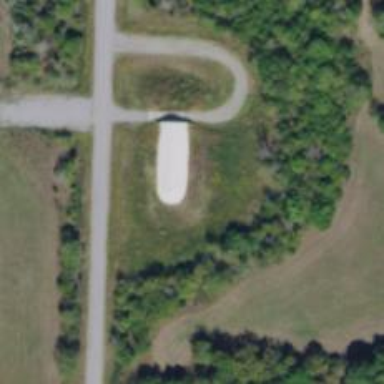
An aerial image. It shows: Military bunker.